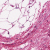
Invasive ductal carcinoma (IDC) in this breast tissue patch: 0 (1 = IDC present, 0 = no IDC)